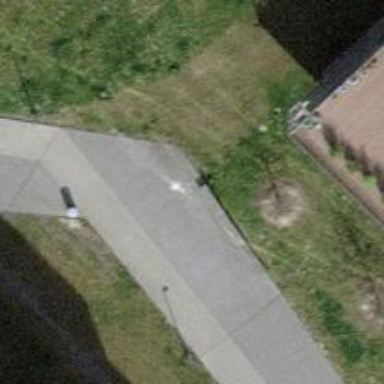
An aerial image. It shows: Bench.